This wavelet scalogram was computed from a rotor test-rig vibration snapshot. Diagnose the rotating machine from this image, choosing from: normal, misalignment, unbalance, looseness.
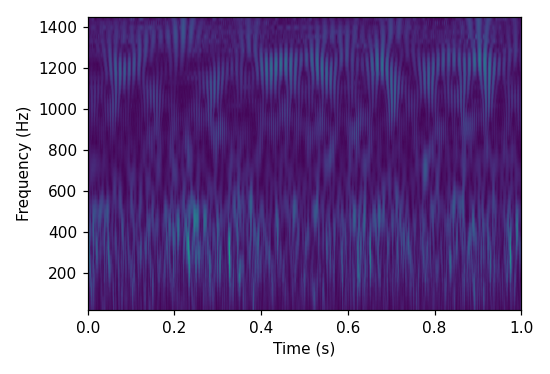
Answer: misalignment